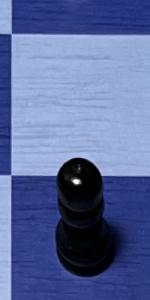
Label: Pawn_Black